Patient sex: M
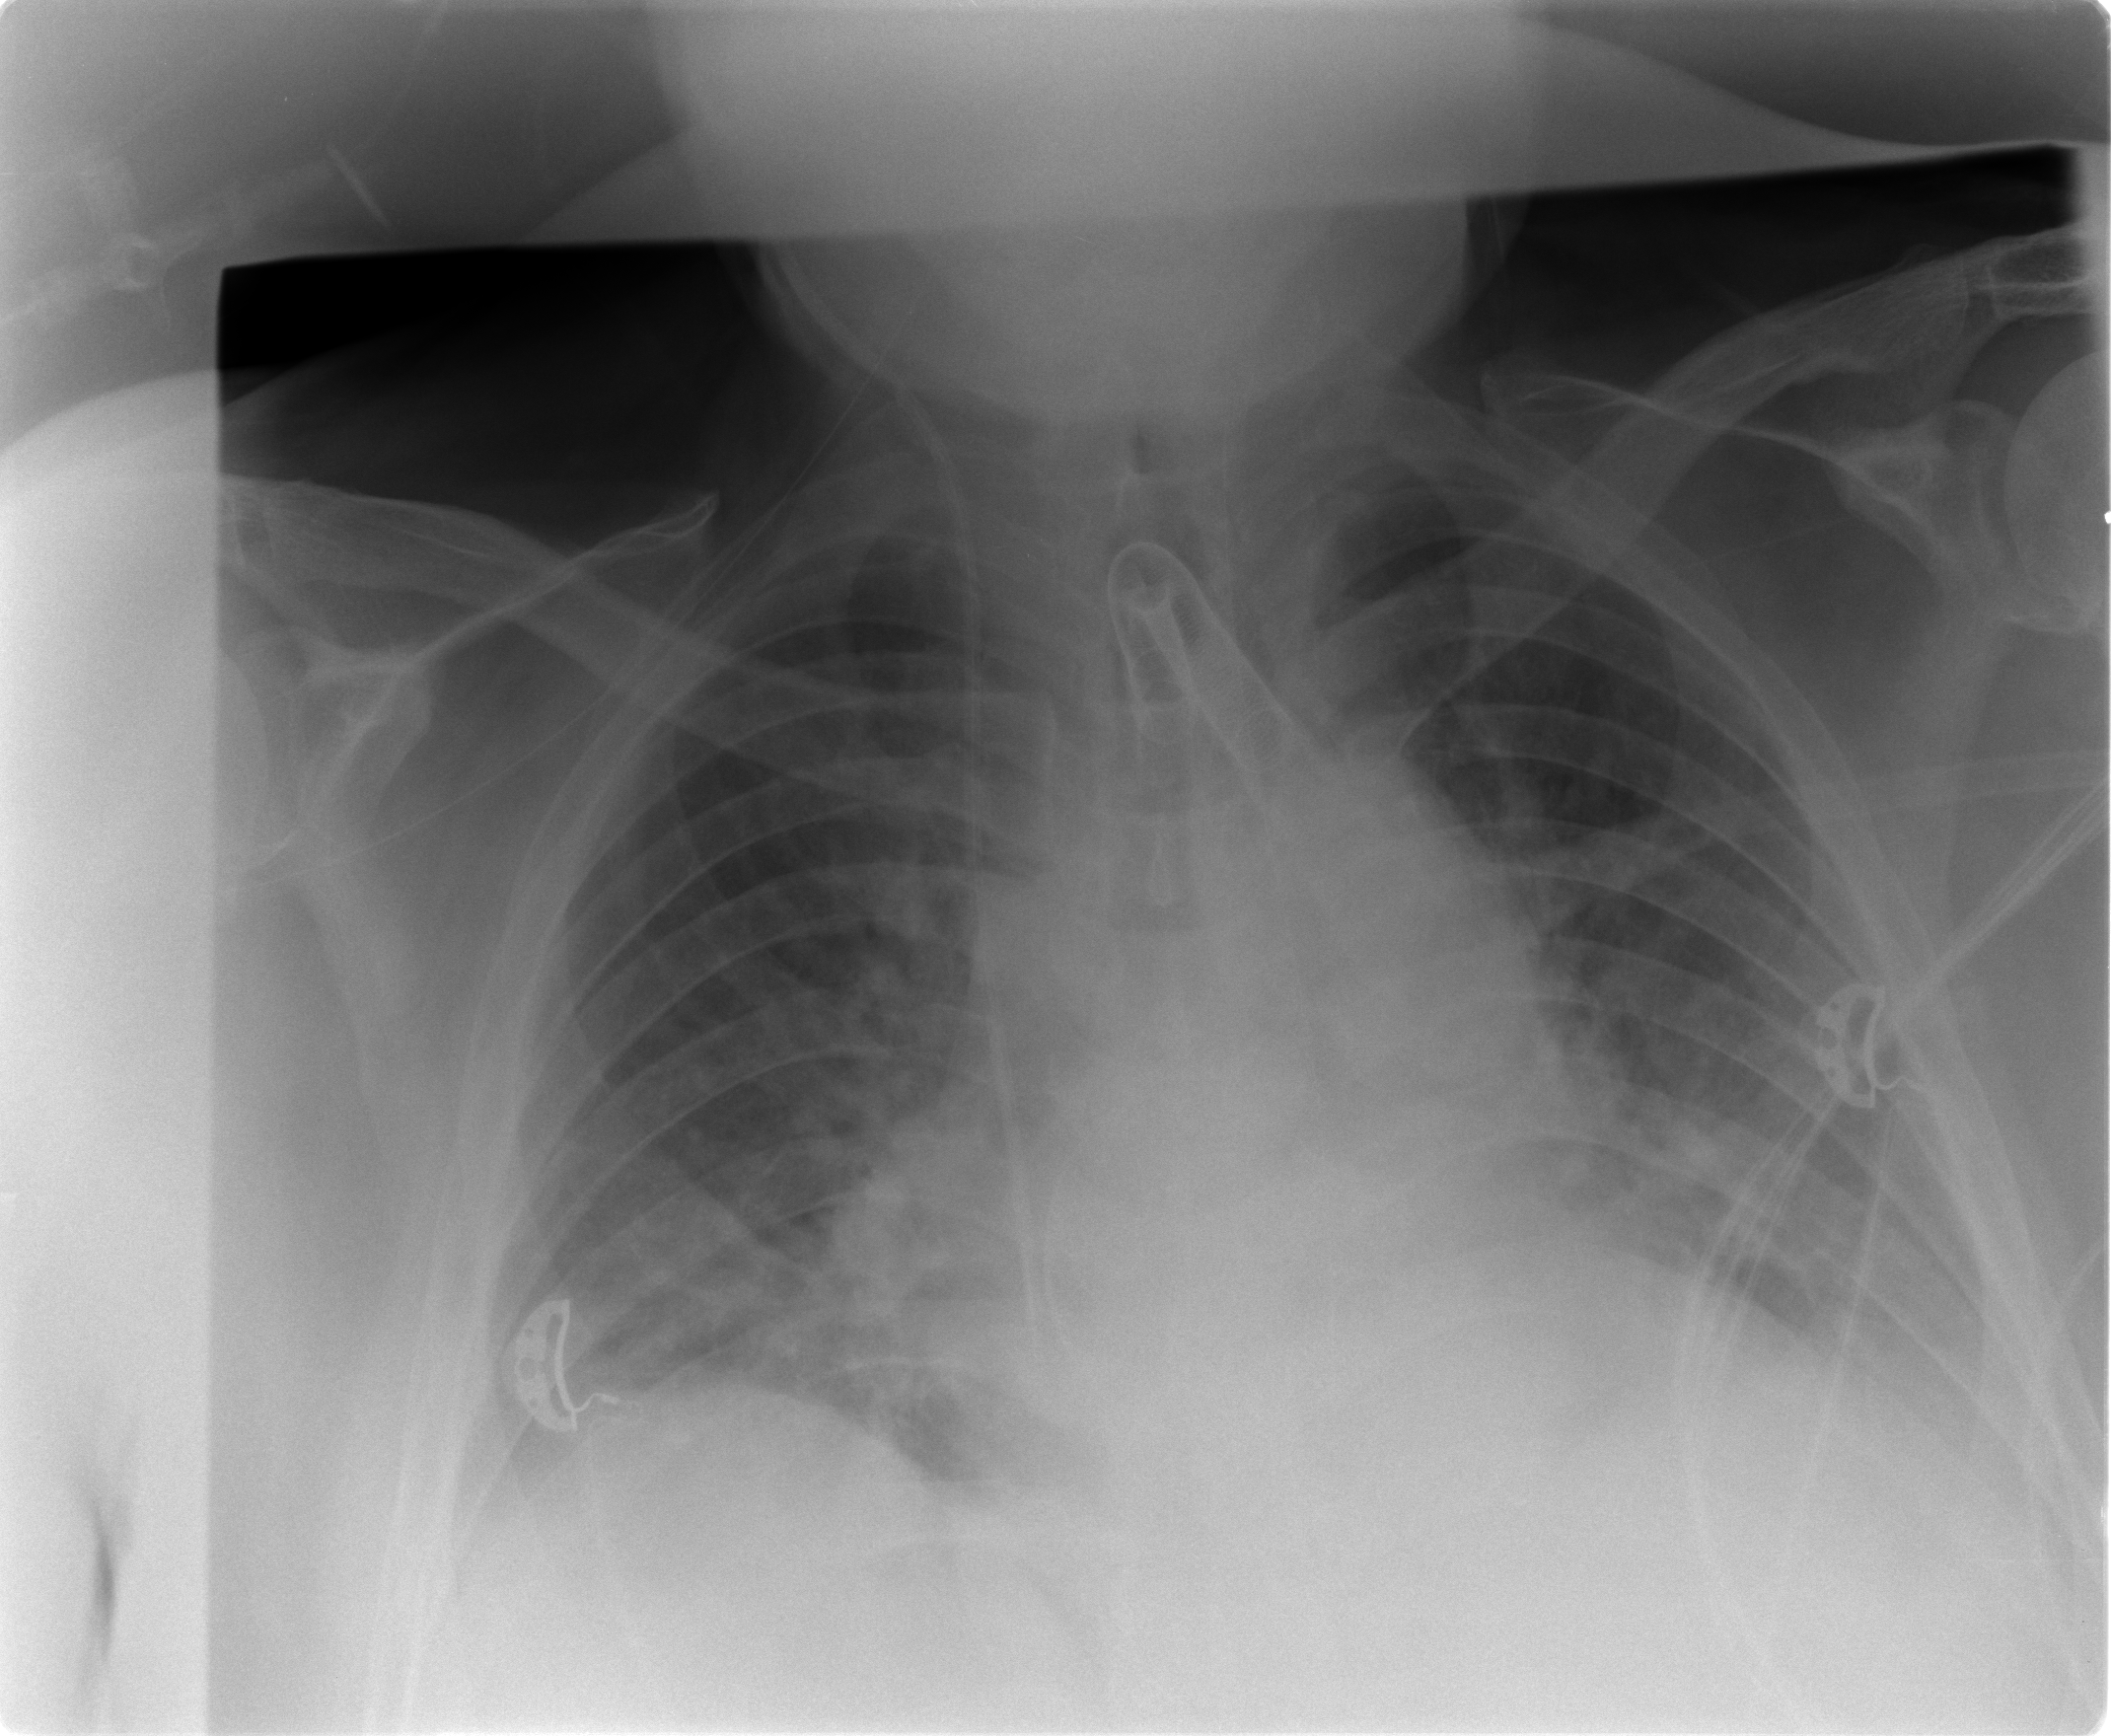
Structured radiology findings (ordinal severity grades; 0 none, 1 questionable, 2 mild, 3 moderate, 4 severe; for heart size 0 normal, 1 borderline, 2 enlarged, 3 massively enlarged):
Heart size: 2
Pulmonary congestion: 0
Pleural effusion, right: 1
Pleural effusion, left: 2
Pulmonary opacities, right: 1
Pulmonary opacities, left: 1
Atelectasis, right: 2
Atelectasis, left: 2